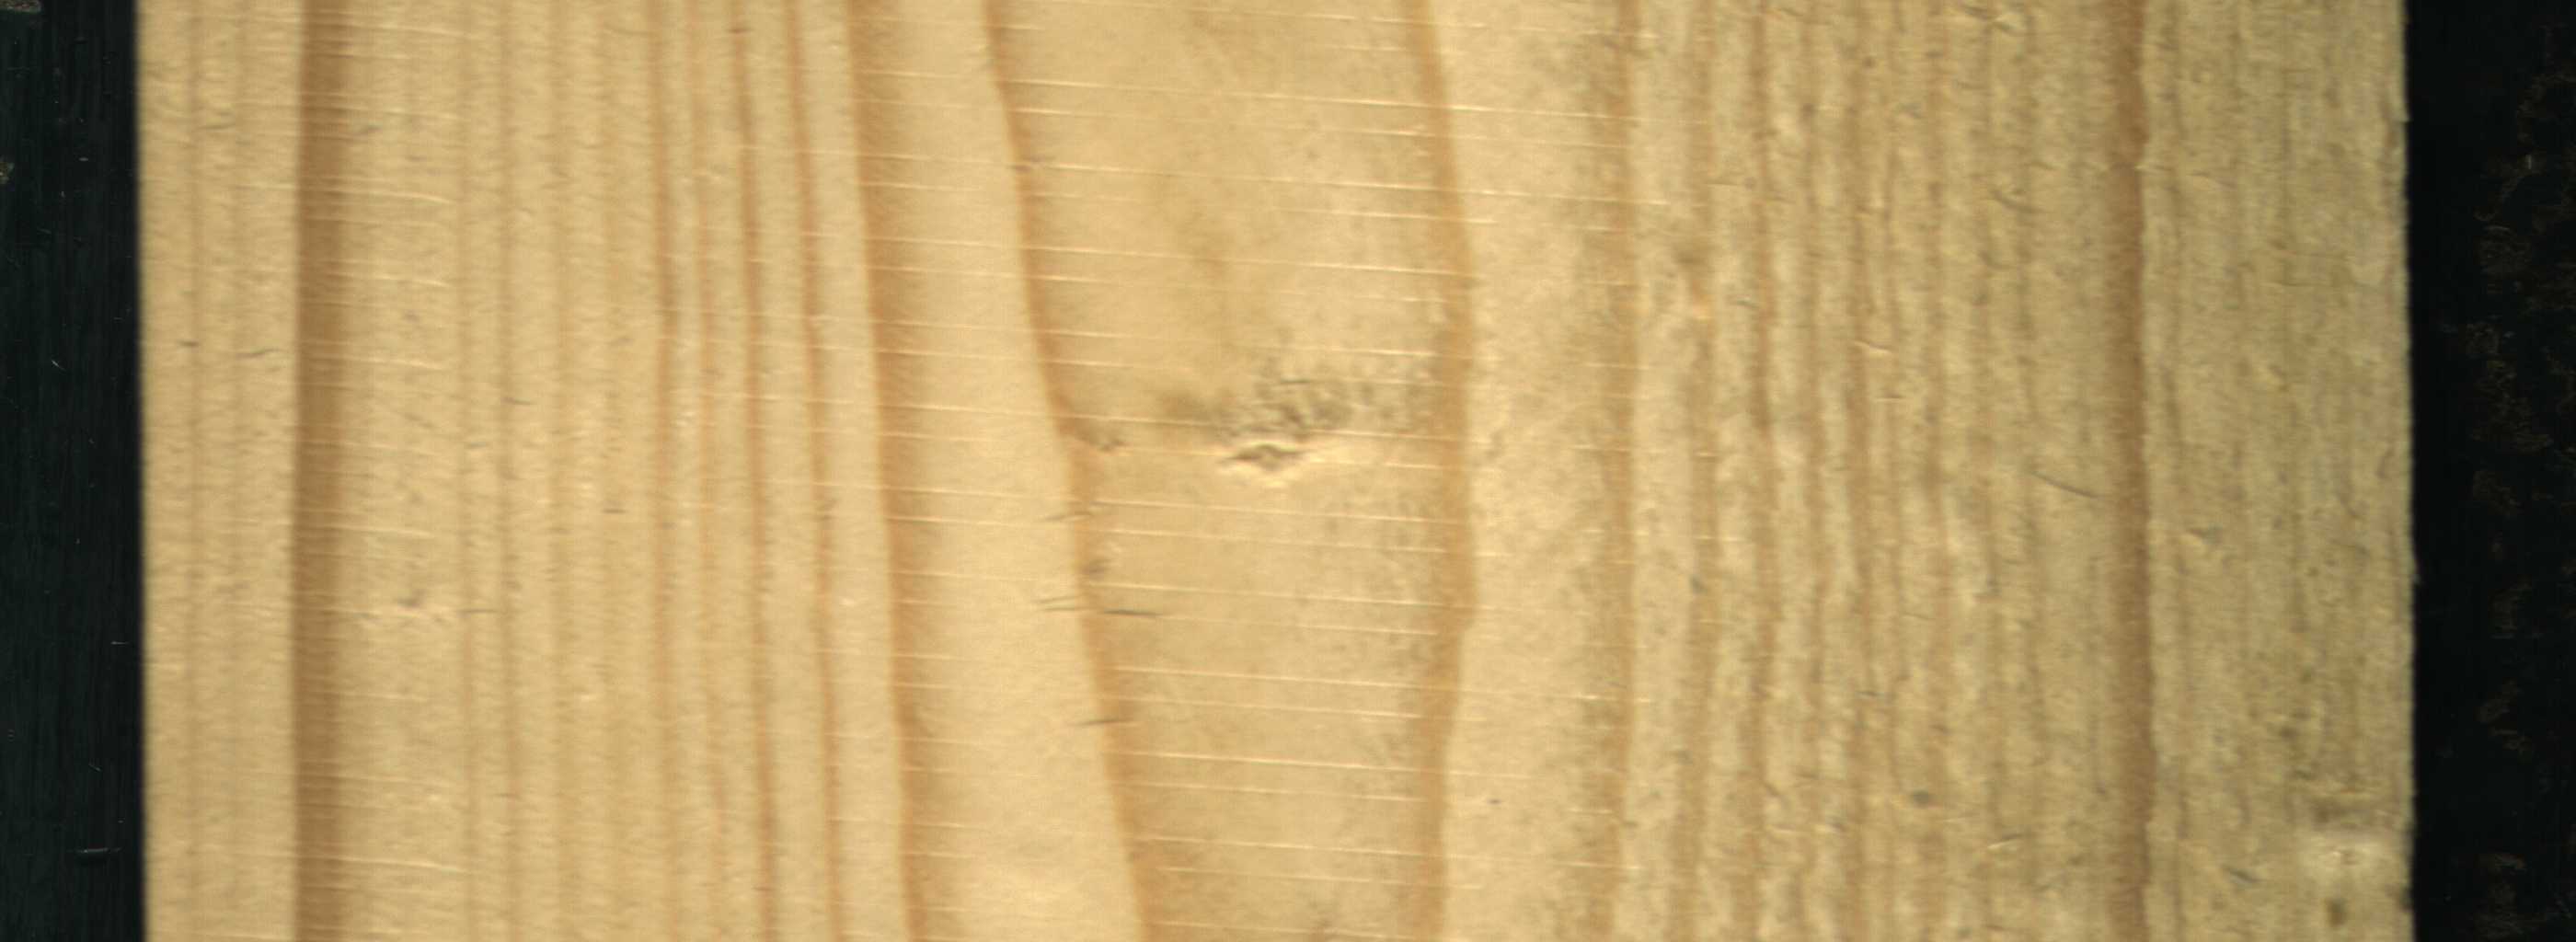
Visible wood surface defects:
Quartzity